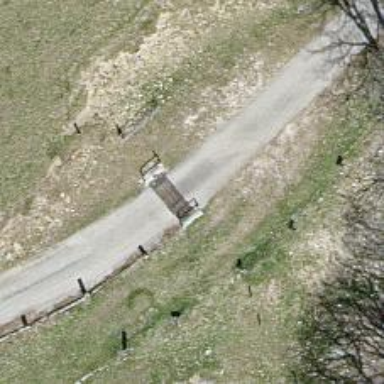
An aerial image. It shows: Cattle grid barrier.